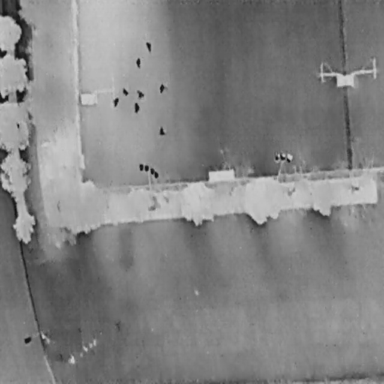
There are eight People in the infrared image.